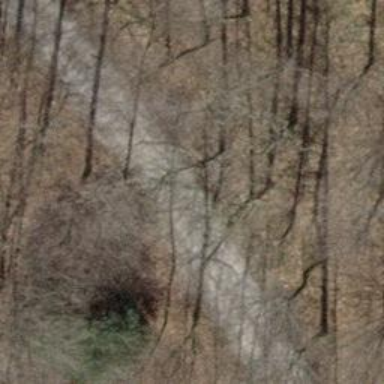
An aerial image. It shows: Track with pebblestone surface. The track type is grade2.